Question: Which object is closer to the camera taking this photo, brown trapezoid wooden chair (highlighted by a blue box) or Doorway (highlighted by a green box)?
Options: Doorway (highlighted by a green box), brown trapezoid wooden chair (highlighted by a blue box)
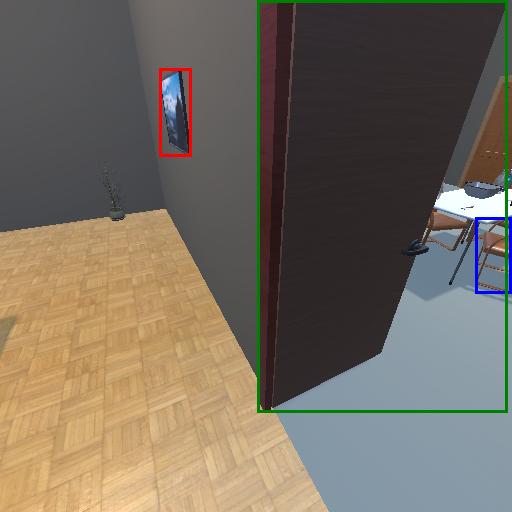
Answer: Doorway (highlighted by a green box)